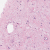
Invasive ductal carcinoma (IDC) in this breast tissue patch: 0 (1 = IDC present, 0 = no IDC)